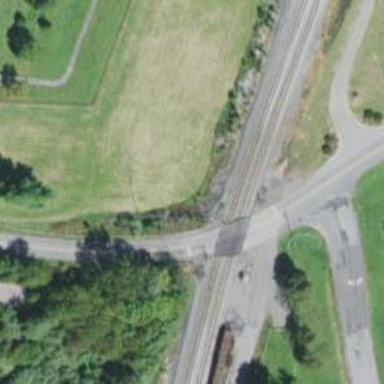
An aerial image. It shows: Level crossing along the railway.